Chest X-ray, PA view. Patient: 34 years old, sex F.
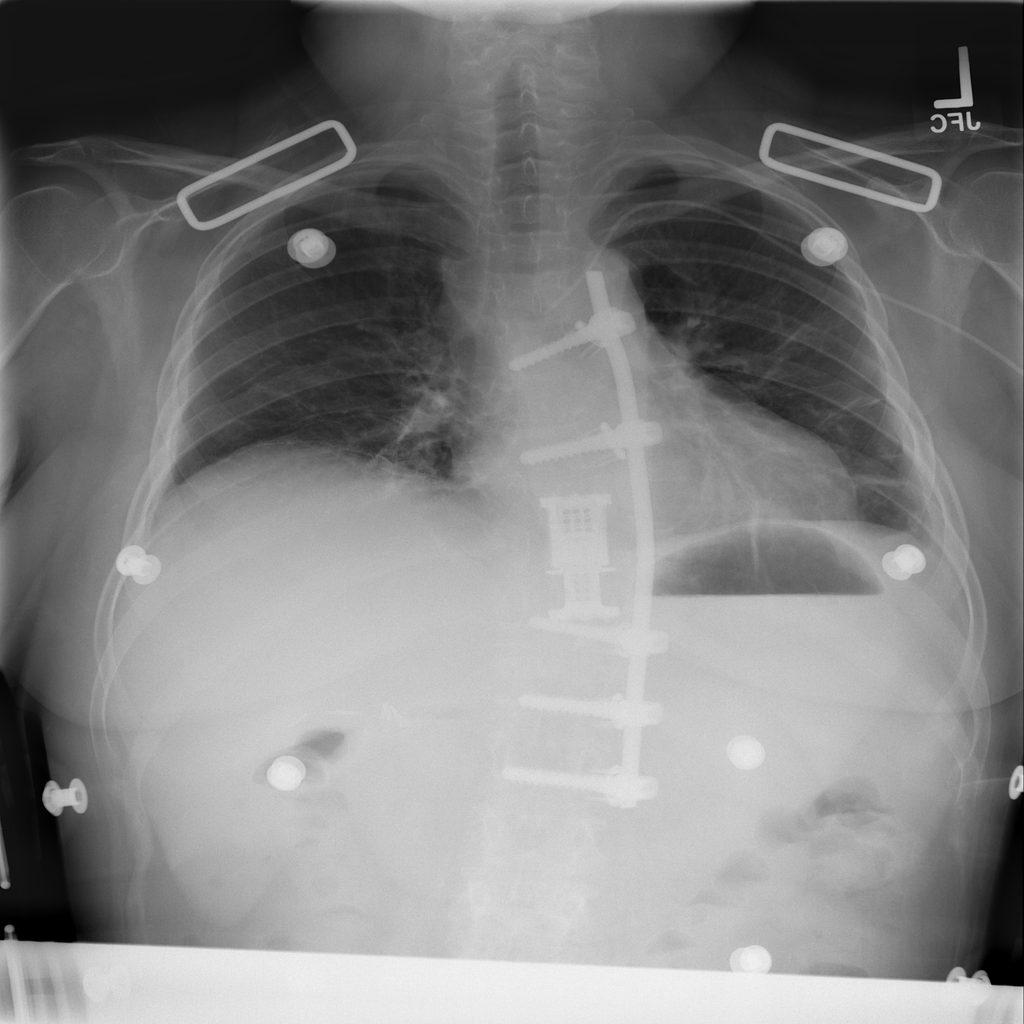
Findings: No Finding